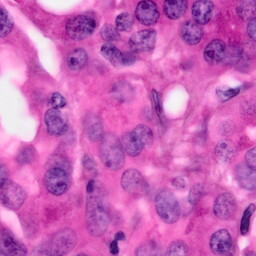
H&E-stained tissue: Pancreatic